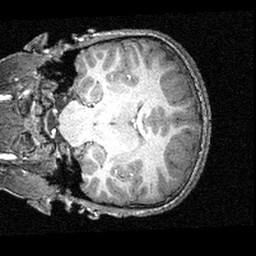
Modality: T1w
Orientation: coronal
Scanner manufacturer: siemens
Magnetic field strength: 3 T
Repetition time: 1.57 s
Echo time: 0.00304 s